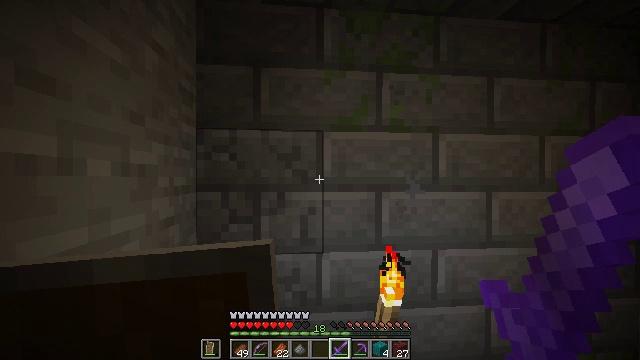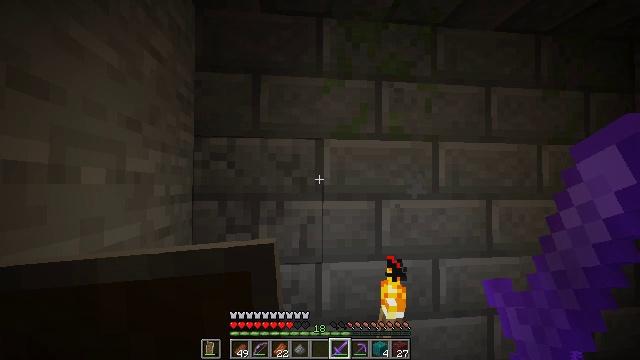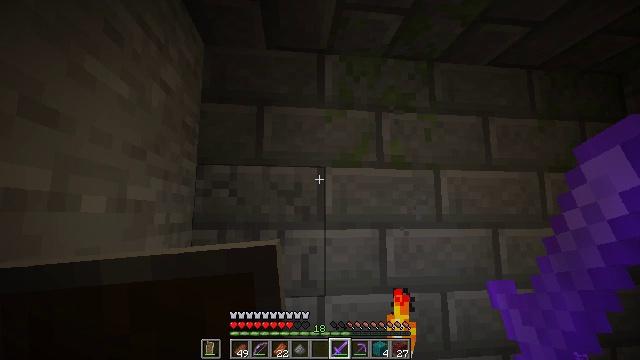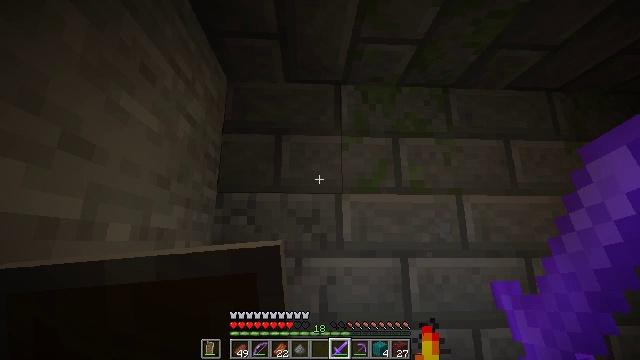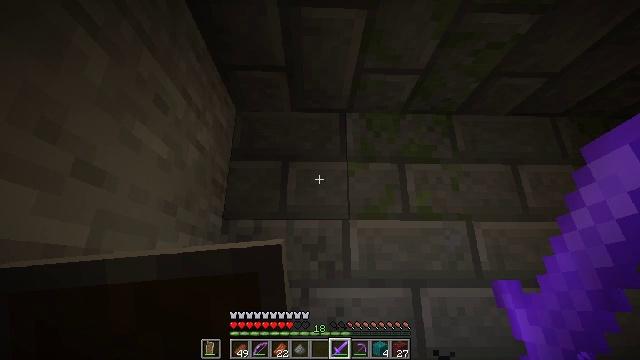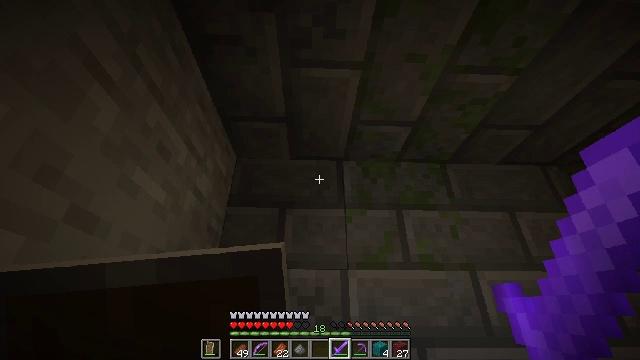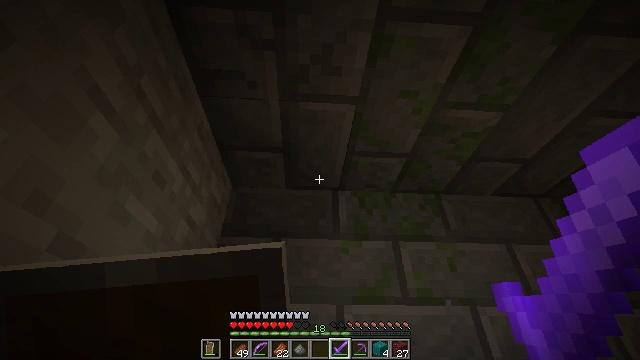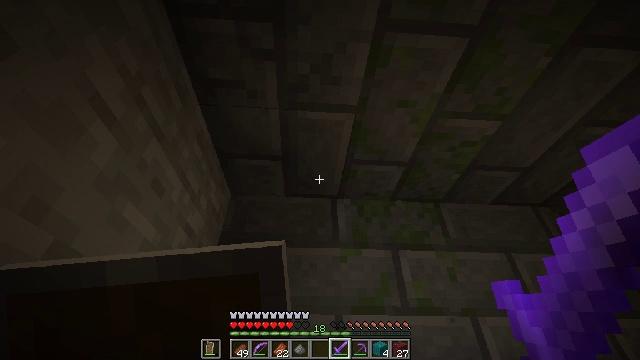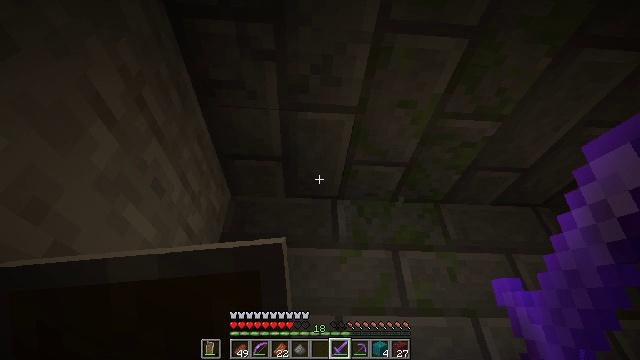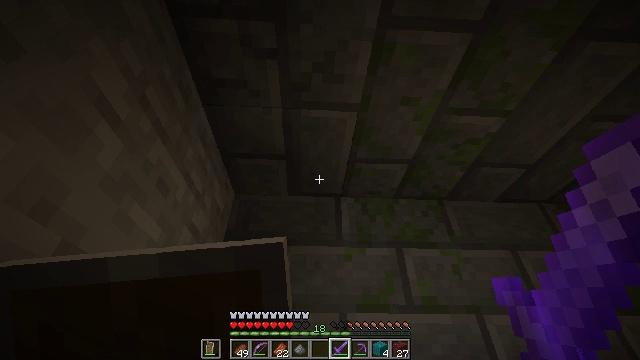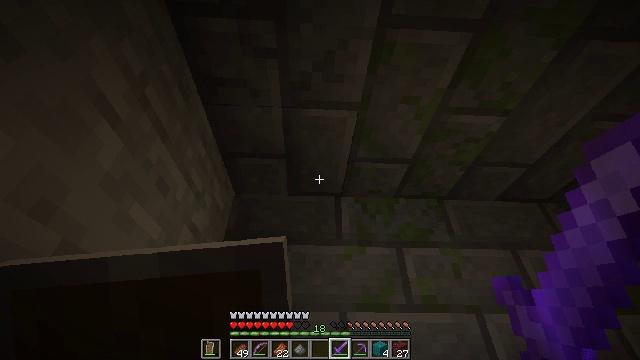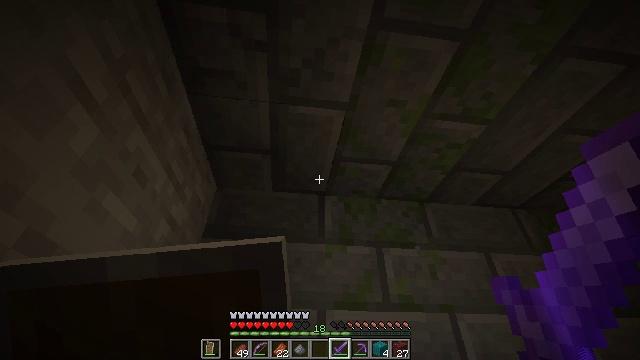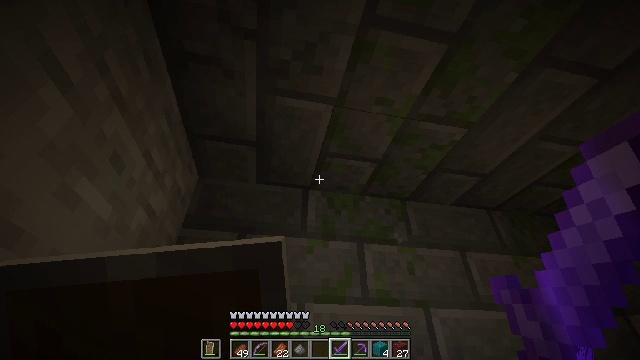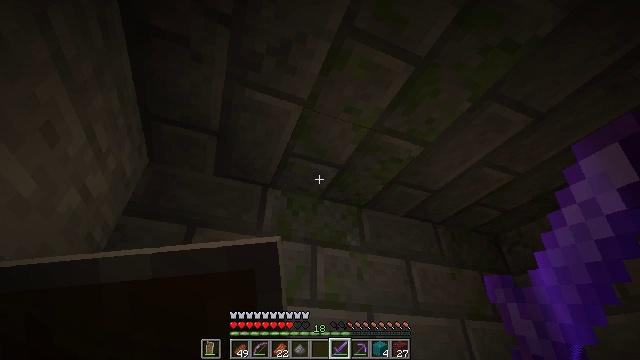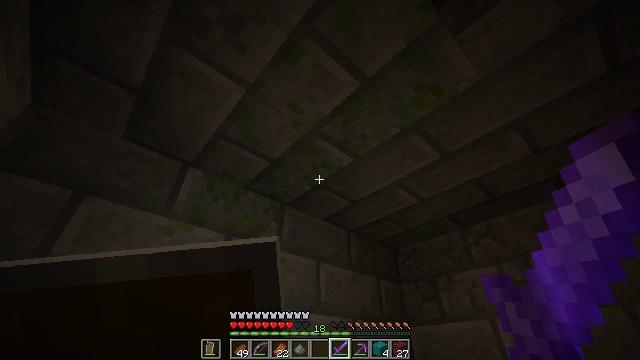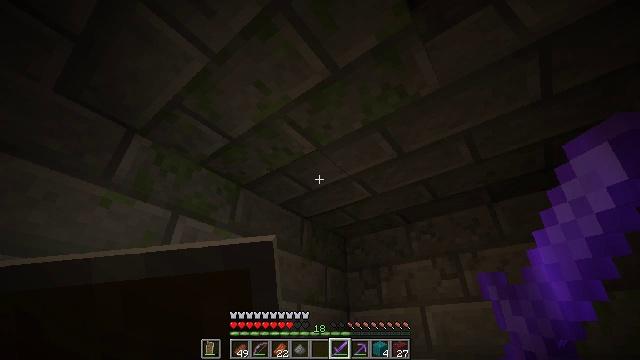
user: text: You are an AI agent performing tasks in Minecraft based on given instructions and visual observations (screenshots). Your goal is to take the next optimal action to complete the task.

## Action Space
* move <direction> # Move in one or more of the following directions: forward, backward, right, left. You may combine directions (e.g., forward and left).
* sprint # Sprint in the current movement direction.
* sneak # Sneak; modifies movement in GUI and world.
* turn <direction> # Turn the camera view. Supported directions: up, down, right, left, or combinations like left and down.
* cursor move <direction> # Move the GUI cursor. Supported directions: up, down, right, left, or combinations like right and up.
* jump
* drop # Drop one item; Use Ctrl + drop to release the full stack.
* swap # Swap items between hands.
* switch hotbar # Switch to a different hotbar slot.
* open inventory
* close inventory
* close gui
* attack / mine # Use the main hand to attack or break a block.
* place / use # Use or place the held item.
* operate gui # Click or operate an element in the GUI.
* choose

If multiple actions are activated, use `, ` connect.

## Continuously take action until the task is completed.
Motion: motion action
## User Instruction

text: Retrieve the stone bricks from an old building.
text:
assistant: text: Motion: turn right and up
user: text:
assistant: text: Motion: turn up
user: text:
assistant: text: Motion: turn left and up
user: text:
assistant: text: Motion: turn left and up
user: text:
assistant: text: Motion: turn up
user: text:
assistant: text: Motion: turn right and up
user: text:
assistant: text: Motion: turn up
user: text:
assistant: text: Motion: no_op
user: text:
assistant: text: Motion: no_op
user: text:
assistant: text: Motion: no_op
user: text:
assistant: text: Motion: turn right
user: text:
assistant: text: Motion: turn right and down
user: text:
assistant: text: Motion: turn right
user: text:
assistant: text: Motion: turn right
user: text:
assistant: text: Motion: turn right and down
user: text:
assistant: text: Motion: turn right and down
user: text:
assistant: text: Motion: turn right and down
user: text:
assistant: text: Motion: turn right and down
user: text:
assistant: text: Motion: turn right and down
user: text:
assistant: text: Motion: turn right and down
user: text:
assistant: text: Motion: turn right and down
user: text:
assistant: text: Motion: turn down
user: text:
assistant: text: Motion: turn down
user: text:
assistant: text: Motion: turn down
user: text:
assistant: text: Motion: turn down
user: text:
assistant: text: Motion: turn down
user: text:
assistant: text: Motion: turn down
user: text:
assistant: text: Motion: turn left and down
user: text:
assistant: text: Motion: turn left and down
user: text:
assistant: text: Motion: turn down